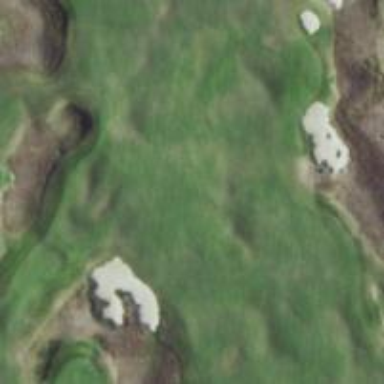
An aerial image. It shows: Golf hole.